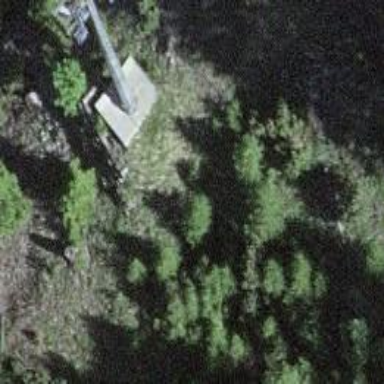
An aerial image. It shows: Pylon used for aerialway.